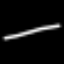
Label: line